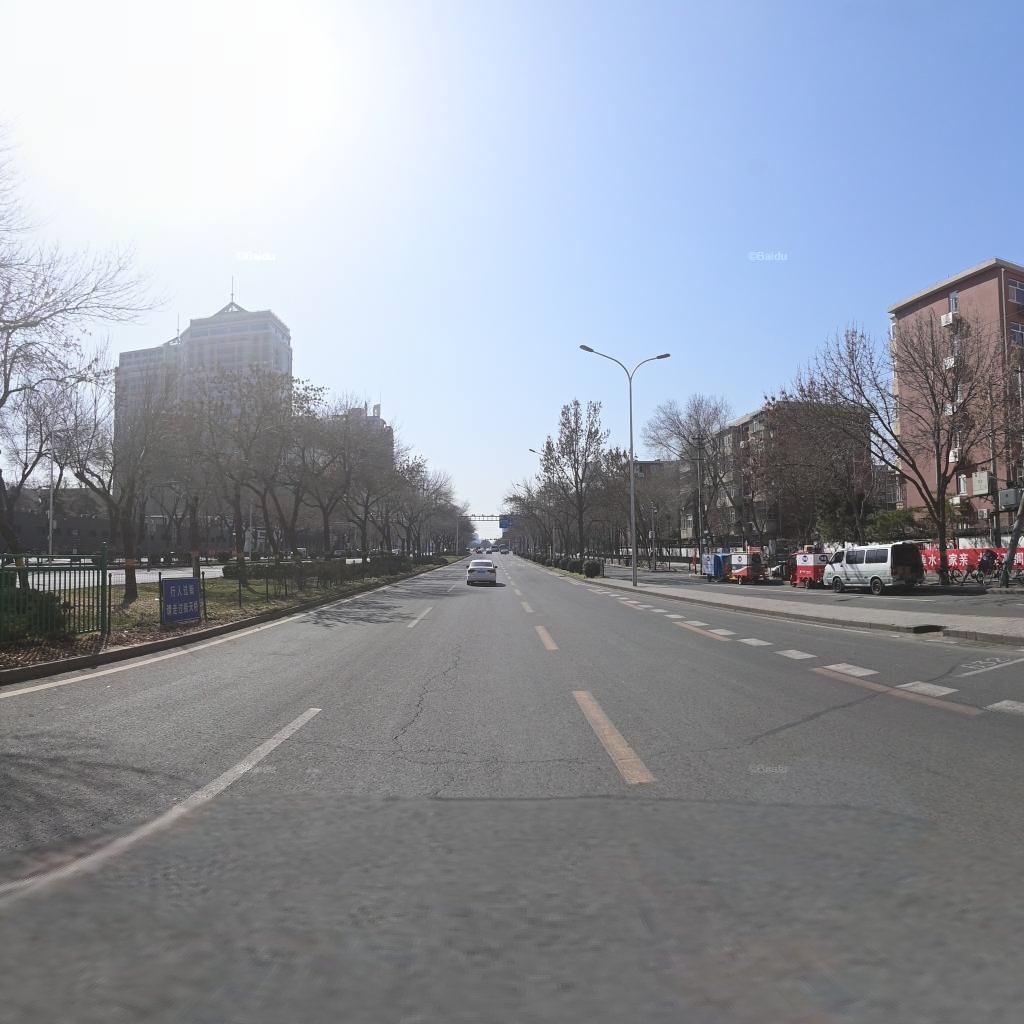
Region: Haidian
Road damage annotations: transverse crack, longitudinal crack, longitudinal crack, transverse patch